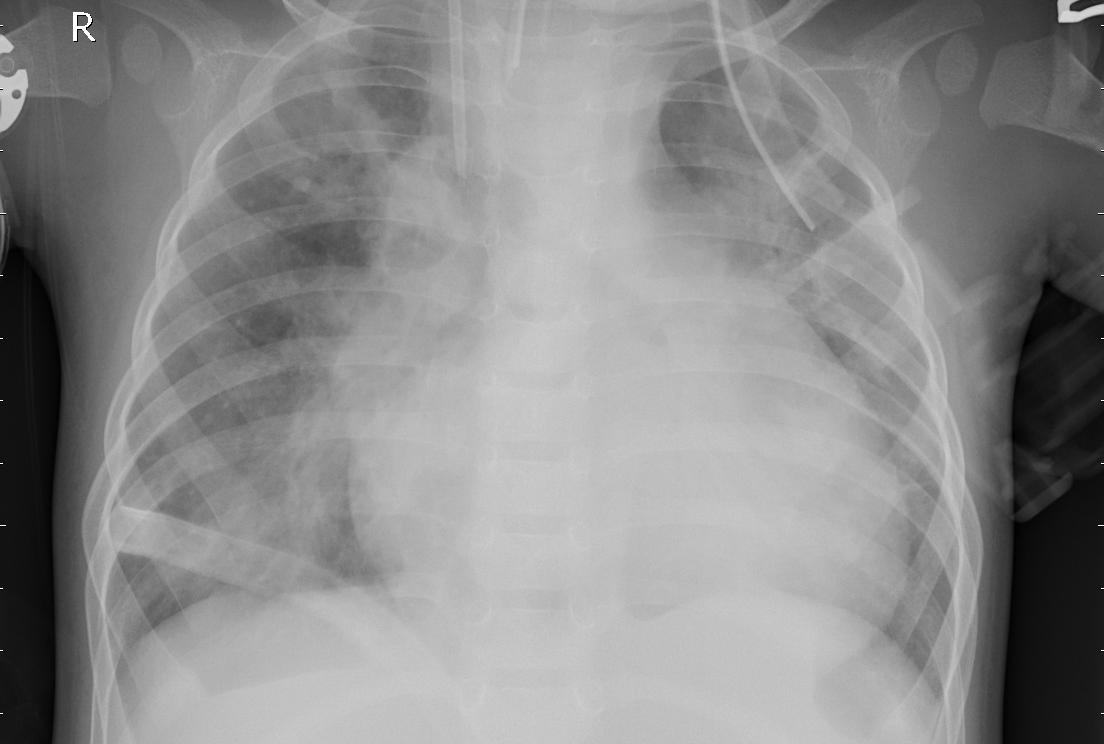
Diagnosis: PNEUMONIA